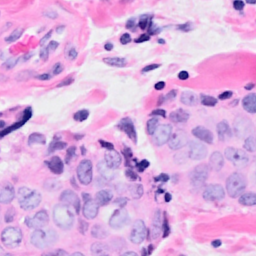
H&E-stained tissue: Breast